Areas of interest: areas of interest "Four Seasons Sunshine City"
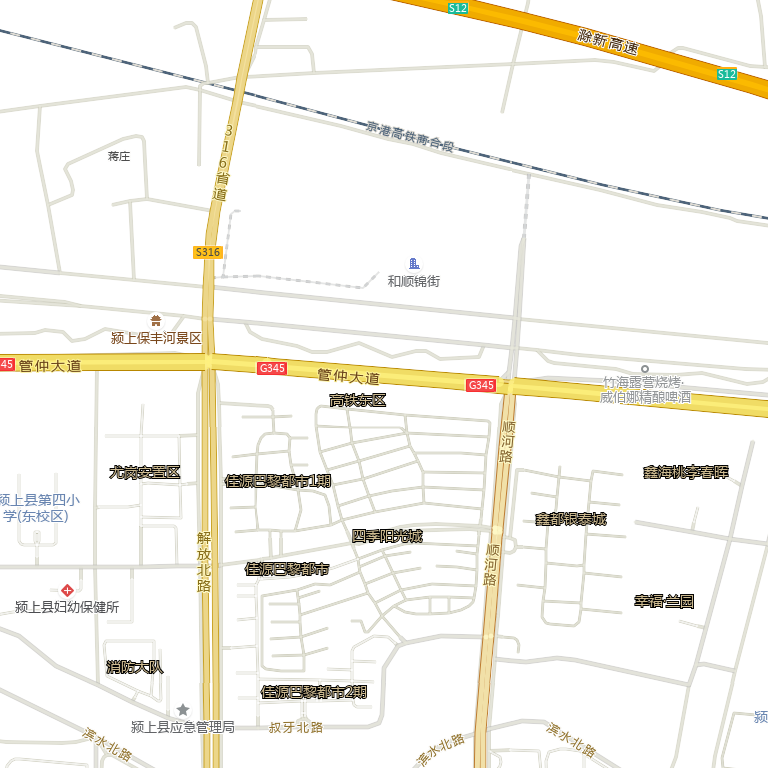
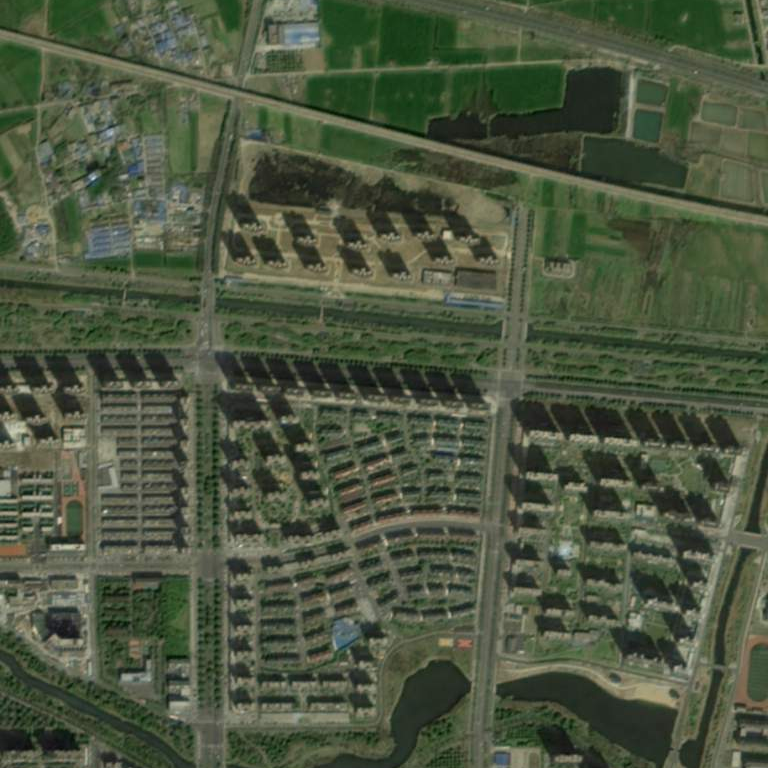